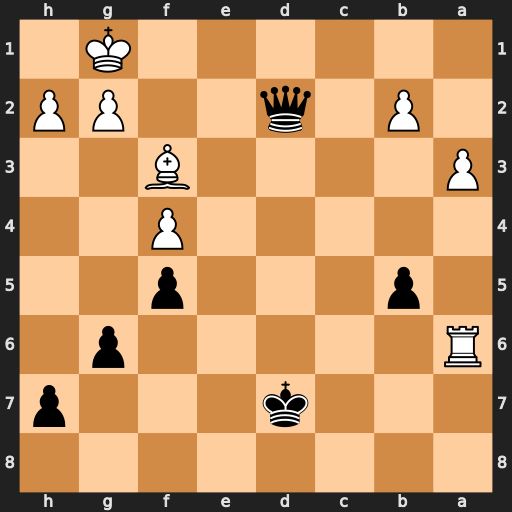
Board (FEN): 8/3k3p/R5p1/1p3p2/5P2/P4B2/1P1q2PP/6K1
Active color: b
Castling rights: -
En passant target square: -
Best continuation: Qe1#